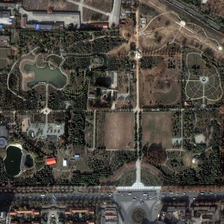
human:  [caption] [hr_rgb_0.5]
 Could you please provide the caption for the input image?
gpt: several buildings are around a park with many green trees around two ponds .

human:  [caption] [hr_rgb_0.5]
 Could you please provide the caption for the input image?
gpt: several buildings are around a park with many green trees around two ponds .

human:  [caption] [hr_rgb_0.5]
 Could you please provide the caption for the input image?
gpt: several buildings are around a park with many green trees around two ponds .

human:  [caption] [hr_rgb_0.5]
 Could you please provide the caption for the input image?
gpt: several buildings are around a park with many green trees around two ponds .

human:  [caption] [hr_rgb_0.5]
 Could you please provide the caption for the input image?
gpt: several buildings are around a park with many green trees around two ponds .